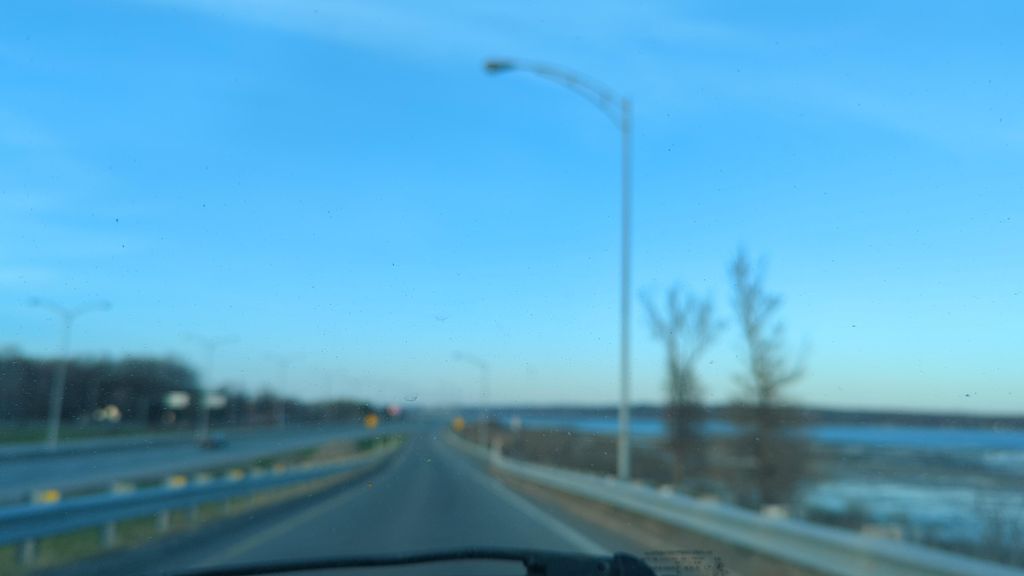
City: quebec_city